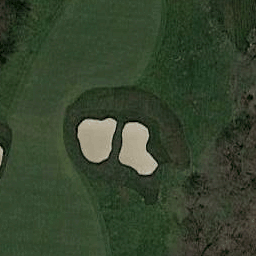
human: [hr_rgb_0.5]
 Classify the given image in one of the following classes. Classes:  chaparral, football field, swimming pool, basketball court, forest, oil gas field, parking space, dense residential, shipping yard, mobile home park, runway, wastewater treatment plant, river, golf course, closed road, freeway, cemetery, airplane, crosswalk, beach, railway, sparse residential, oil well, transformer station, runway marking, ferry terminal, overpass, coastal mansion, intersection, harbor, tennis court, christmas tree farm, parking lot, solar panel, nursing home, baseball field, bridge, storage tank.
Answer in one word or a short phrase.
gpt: golf course